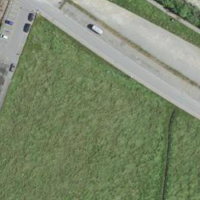
EUNIS habitat code: 24
Species observed at this site:
Milvus milvus